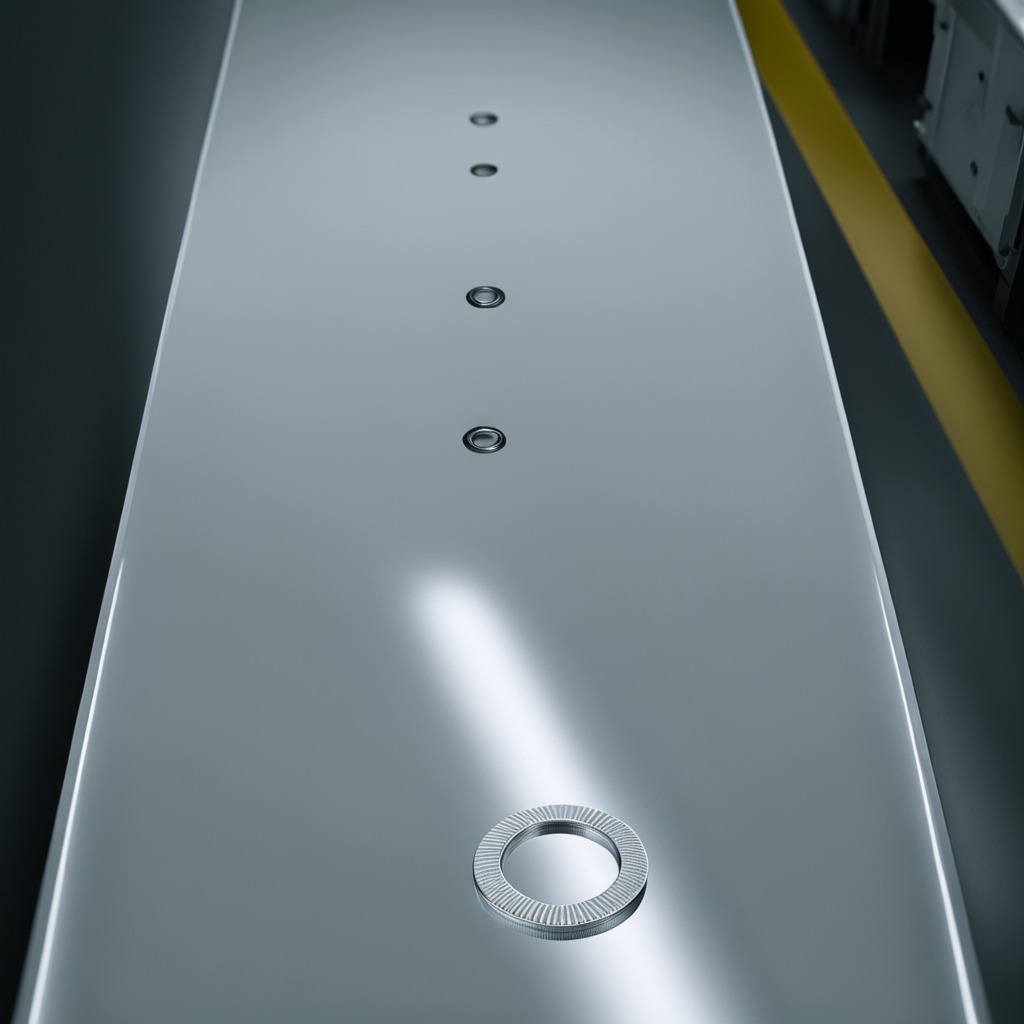
A flat metal washer is lying on the table.